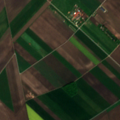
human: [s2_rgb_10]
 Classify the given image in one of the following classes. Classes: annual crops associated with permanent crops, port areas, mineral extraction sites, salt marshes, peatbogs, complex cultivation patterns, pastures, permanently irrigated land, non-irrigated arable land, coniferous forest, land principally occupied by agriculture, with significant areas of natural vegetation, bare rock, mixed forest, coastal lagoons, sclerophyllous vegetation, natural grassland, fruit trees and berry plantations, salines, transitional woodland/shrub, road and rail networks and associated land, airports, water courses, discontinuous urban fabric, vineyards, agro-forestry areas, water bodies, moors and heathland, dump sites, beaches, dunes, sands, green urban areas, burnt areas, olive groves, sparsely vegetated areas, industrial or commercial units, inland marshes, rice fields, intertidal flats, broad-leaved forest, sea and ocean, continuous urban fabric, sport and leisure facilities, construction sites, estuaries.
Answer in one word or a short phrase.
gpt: non-irrigated arable land